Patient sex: F
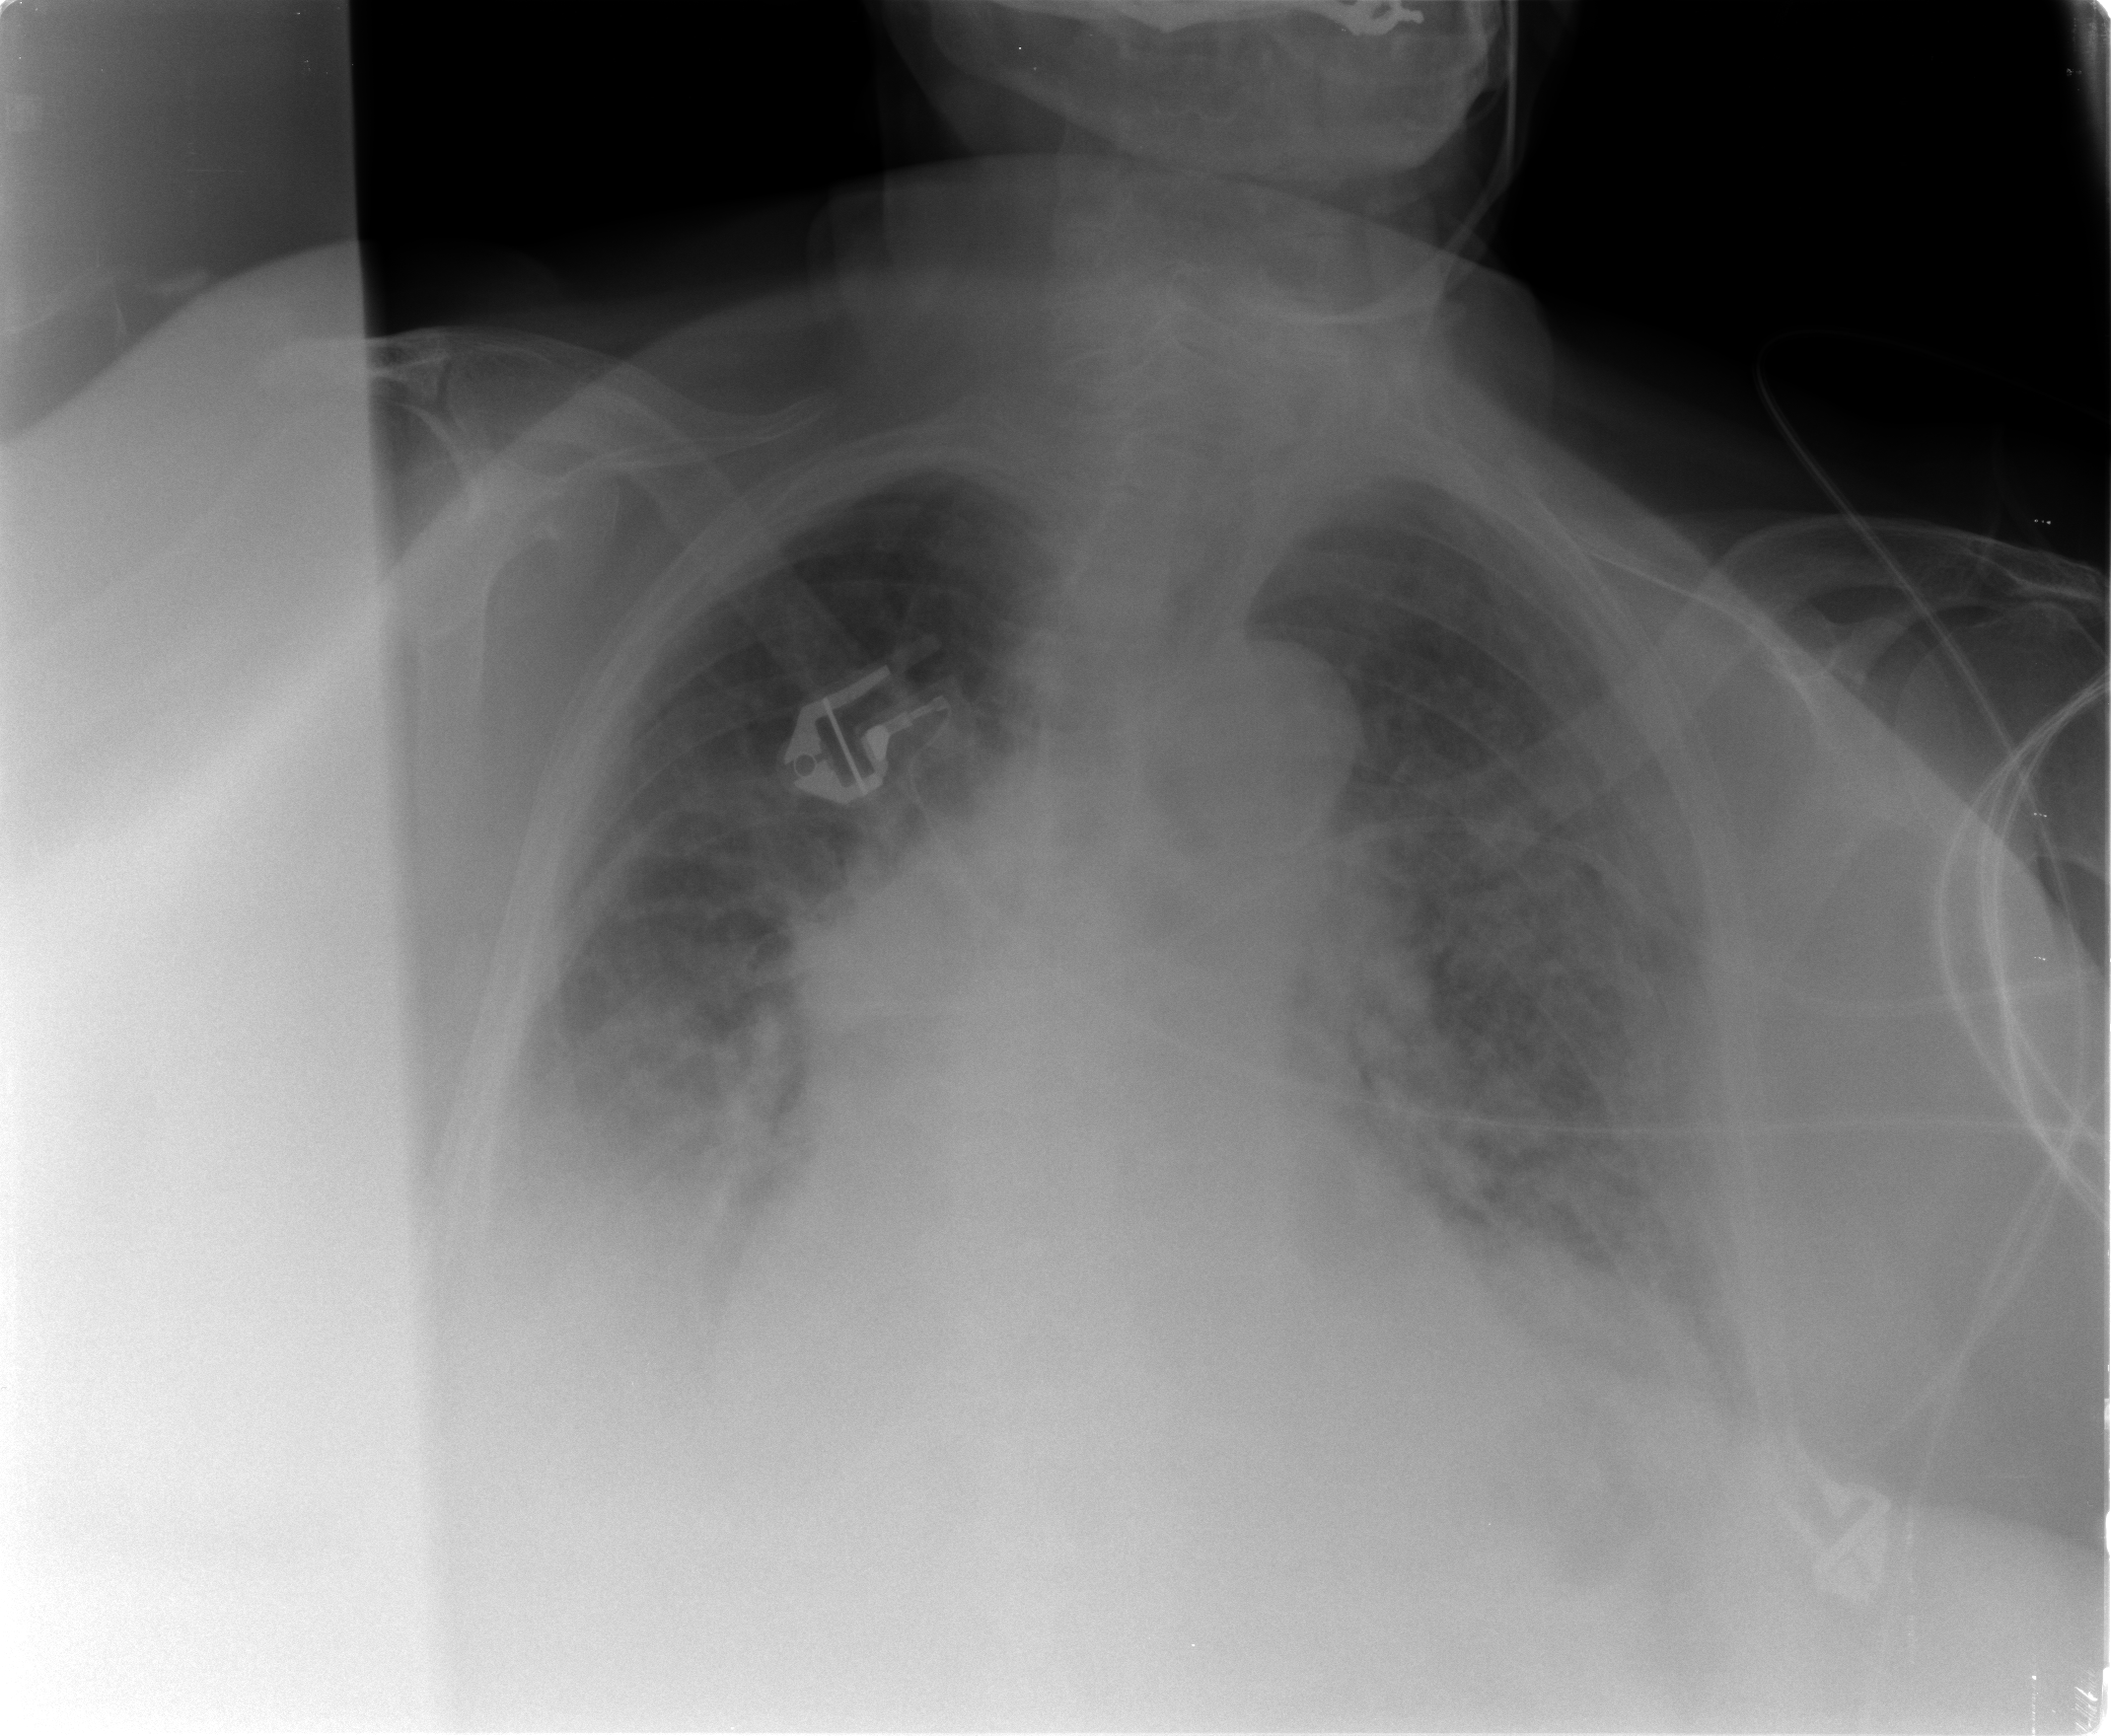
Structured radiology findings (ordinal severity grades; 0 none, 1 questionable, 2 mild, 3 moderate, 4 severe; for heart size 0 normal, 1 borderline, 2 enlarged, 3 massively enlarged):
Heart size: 2
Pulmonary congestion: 3
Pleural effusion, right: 2
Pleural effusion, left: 2
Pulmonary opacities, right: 1
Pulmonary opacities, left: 3
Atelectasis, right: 2
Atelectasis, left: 2